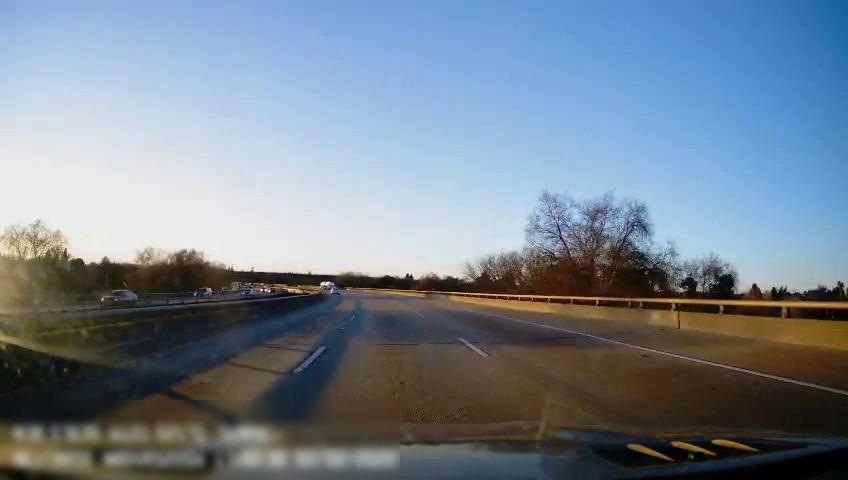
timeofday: Day
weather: Sunny
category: Drivable Space
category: Drivable Space
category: Vehicles | Car
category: Vehicles | Truck
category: Vehicles | Car
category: Vehicles | Car
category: Lanes | Current Lane
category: Lanes | Current Lane
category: Lanes | Alternate Lane